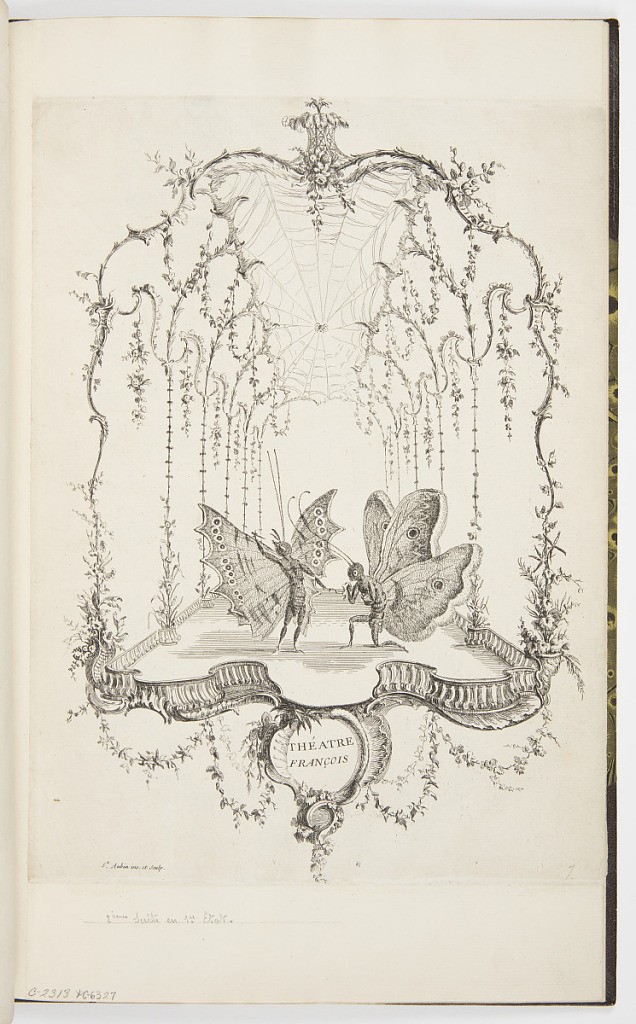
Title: THÉATRE FRANÇOIS
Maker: Charles-Germain de Saint-Aubin, French, 1721–1786
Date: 1753-1757
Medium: Etching on laid paper
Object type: Print
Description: Vignette of two butterflies on a platform under a canopy made of vines, scrolls, and reeds, and woven together at the top by a spider. The butterfly on the left is standing and holds a knife in its right hand; the butterfly at right kneels and holds a tissue. Below the center of the platform is a cartouche with the words "Théatre François" printed in the middle. Trailing vines of leaves hang from the platform and connect with the cartouche. The plate is signed but not numbered.